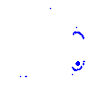
Particle: pion